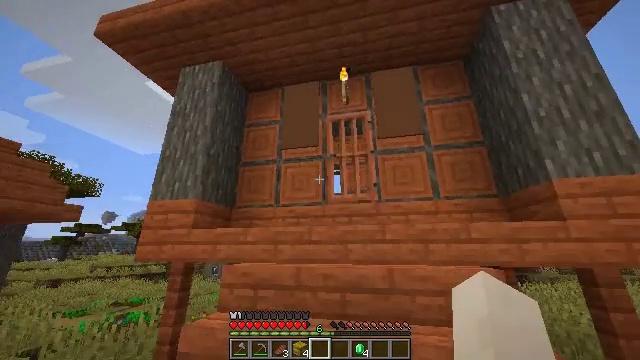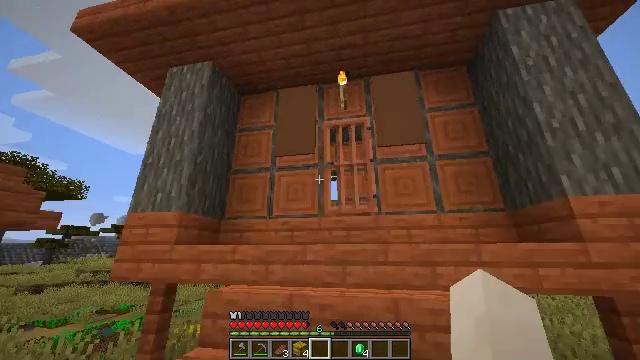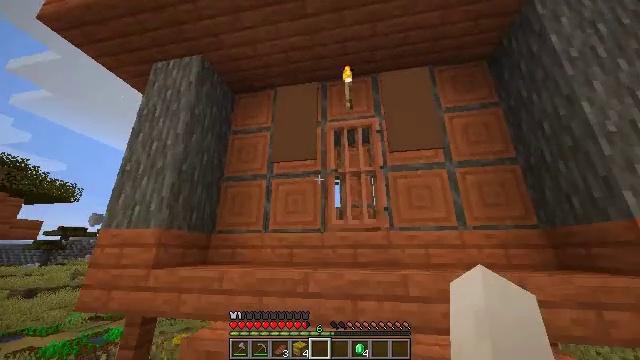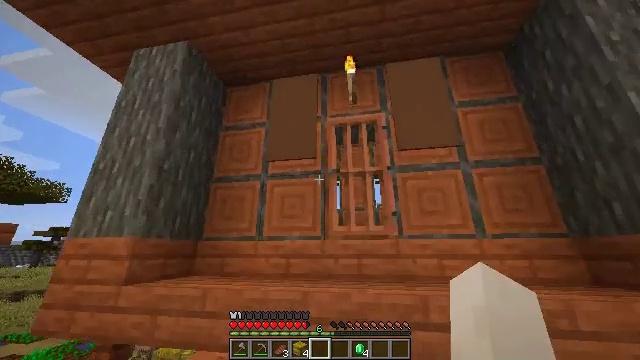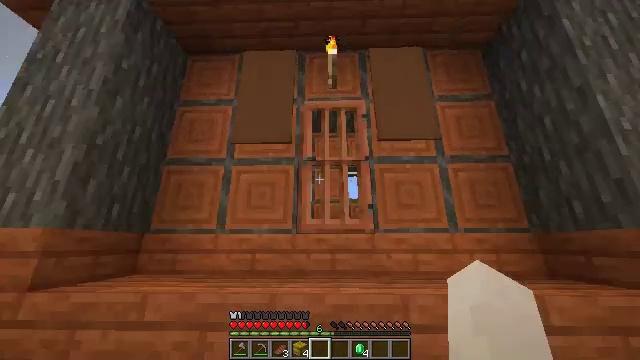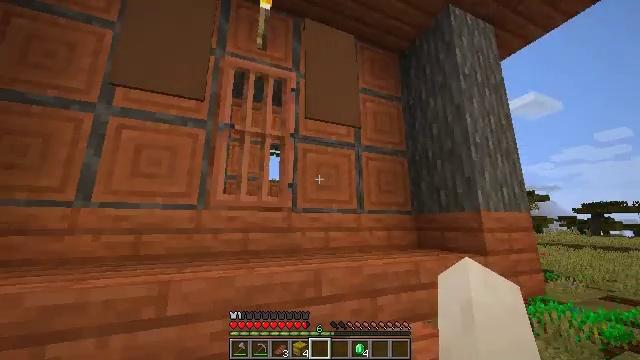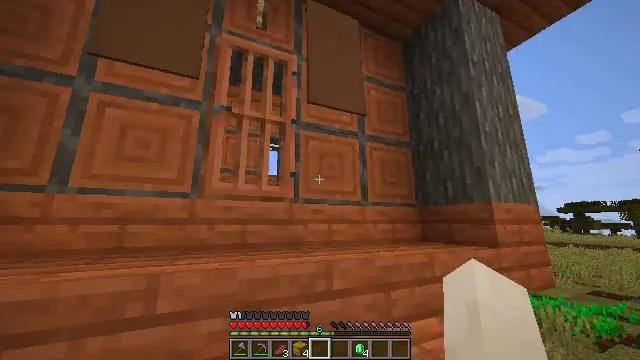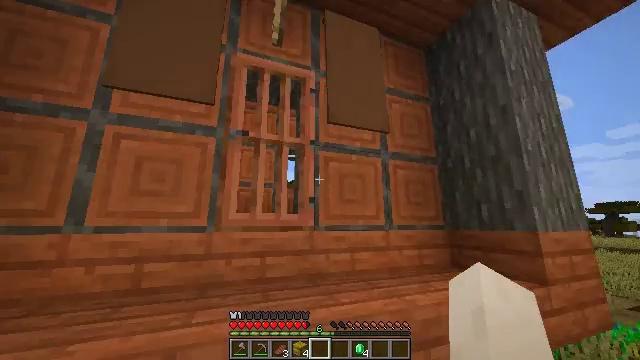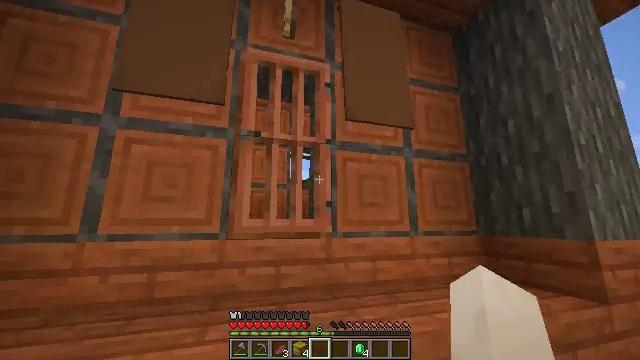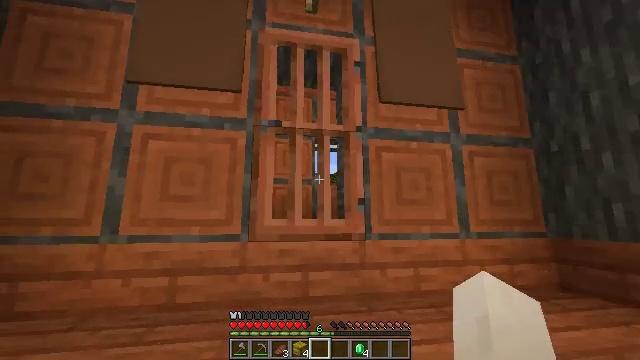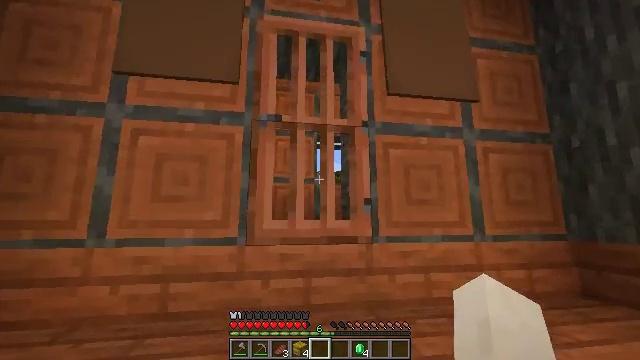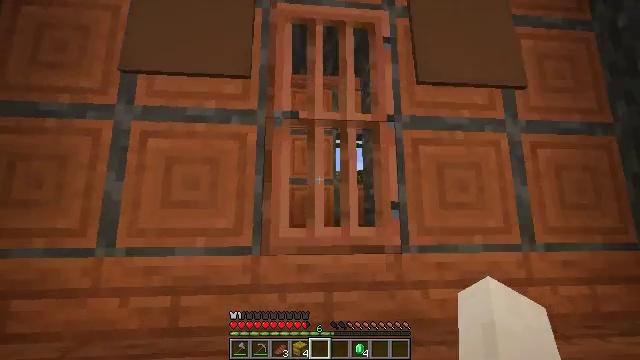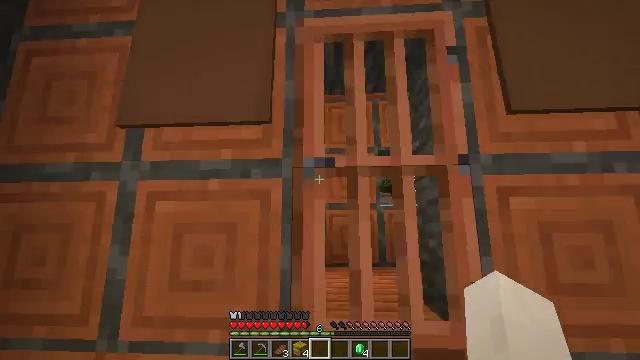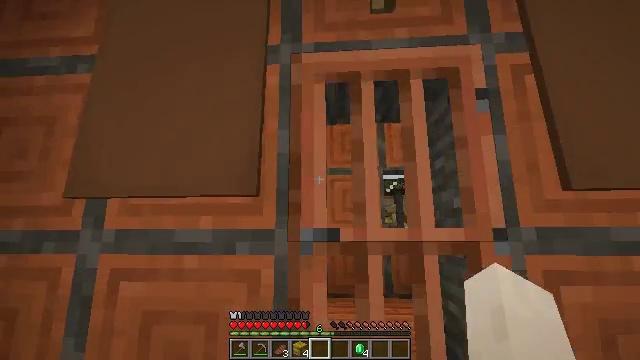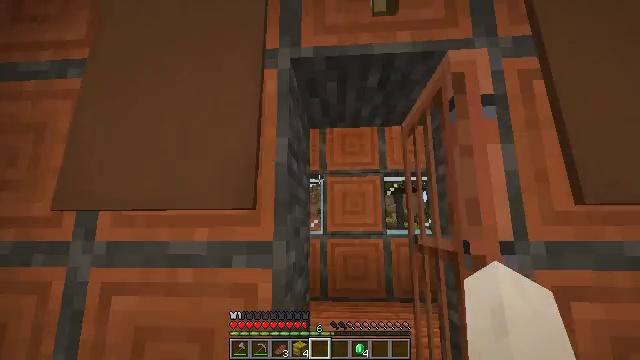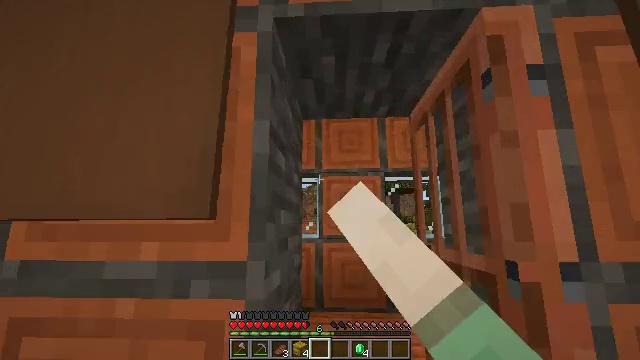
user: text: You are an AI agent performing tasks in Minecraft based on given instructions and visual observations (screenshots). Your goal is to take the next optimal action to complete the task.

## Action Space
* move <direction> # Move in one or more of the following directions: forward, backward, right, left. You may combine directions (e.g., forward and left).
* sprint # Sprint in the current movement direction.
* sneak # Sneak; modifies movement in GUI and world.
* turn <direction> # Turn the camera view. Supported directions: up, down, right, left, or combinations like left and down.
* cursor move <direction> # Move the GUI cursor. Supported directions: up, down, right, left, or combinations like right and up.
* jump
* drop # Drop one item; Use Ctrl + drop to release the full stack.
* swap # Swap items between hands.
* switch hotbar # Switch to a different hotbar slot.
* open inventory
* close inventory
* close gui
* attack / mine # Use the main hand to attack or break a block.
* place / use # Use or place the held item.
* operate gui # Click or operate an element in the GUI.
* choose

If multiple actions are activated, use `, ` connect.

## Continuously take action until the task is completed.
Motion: motion action
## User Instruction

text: Gather the grindstone to use later.
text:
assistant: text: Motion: move forward, turn right, jump
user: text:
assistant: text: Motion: move forward, jump
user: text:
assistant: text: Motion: move forward
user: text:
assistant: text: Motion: move forward, turn right and down
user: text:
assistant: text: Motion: move forward, turn right and down
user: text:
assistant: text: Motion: move forward, turn right
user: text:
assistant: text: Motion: move forward, turn left, use / place
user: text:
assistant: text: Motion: move forward, turn left, use / place
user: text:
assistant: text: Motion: move forward, turn left and down, use / place
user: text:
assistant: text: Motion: move forward
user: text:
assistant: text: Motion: move forward, turn left
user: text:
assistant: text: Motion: move forward, turn left
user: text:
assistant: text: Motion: move forward
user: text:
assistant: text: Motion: move forward, use / place
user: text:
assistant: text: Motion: move forward, use / place
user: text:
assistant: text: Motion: move forward, turn right, use / place
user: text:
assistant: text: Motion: move forward, turn right
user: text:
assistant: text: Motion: move forward
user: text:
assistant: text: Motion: move forward, turn down
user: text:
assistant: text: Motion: move forward, turn down
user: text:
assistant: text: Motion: move forward, turn right and down
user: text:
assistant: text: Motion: move forward, turn right and down
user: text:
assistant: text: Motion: move forward, turn right and down
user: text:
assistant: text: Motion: move forward and move left, turn right and down
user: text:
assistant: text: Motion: move forward and move left, turn right and down
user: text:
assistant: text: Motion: move forward and move left, turn right and down
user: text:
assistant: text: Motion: move left, turn right and down
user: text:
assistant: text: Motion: move back, turn right
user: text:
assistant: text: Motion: move back, turn right and up
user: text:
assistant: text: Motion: turn left